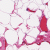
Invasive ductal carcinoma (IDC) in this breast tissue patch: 0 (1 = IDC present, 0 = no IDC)